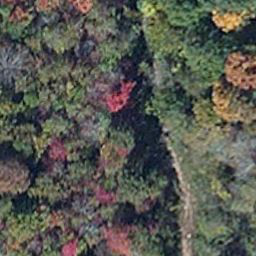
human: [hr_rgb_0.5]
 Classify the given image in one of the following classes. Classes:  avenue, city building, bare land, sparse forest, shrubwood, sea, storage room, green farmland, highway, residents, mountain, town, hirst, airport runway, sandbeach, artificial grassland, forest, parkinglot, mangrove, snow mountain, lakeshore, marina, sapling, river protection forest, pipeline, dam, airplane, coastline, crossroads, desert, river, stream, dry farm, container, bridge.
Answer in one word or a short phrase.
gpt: mangrove